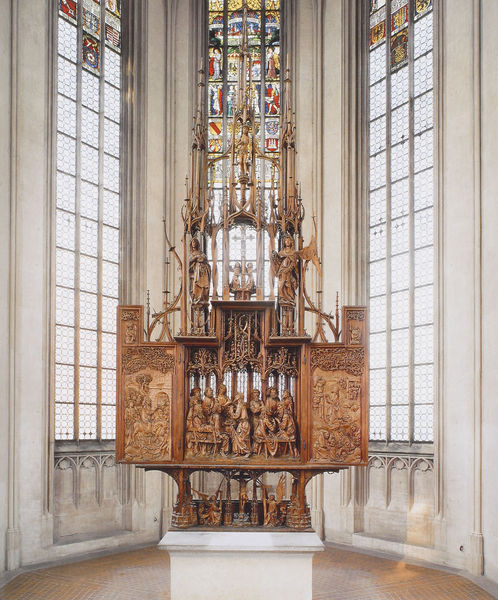
Titel: Rothenburg o. d. Tauber, Stadtpfarrkirche St. Jakob, Heilig-Blut-Altar
Künstler: Tilman Riemenschneider
Standort: Rothenburg, Jakobskirche (EU - D - Sachsen-Anhalt)
Schlagwörter: flügel, bunt, fenster, glas, hell, holz, tisch, sockel, innenraum, kirche, gold, gotik, engel, relief, figuren, foto, kreuz, plastisch, altar, hochaltar, schnitzerei, gotisch, jesus, kreuzigung, chor, abendmahl, jünger, geschnitzt, schnitzwerk, mamor, tryptichon, dreiteilung, absis, retabel, schnitzaltar, flügelaltar, apostel, holzaltar, riemenschneider, holzschnitzerei, flügelalter, bibelgeschichte, innenaufnahme, er, schniterei, #holz, jeüger